Question: i have an issue related with UIAlertView . i have created an alert with body message and two buttons for OK and Cancel.
when i present the alertWindow , the buttons makes its position outside of the alert window and which is not accessable. it will become normal when orientation changes.
i tried by changing the size of the alertWindow but the problem exists.
here is my code
'''
UIAlertView *errorAlert=[[UIAlertView alloc]initWithTitle:errorAlertTitle message:errorAlertMessage delegate:self cancelButtonTitle:errorAlertClose otherButtonTitles:@"Reload", nil];
errorAlert.tag=2;
errorAlert.frame = CGRectMake(0,0,500,600);
[errorAlert show];
[errorAlert release];
'''

any solution?
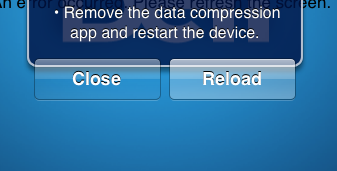
Answer: When you write "alert window", you mean the visible portion of the 'UIAlertView' that has text and buttons, right? Do you think that you are setting the frame of the "alert window" in your code? Are you actually setting the frame of a transparent blocking view that prevents the user from interacting with the rest of the UI and contains the "alert window"? <URL>, so we can't know for sure how it is structured, but you may be manipulating the wrong thing. Note that the documentation also warns against interfering with the 'UIAlertView' view hierarchy, so you may not want to set any view properties like frame for your 'UIAlertView'.
If you really want to modify the "alert window", you could:
1. Analyze the subviews of the alert view by writing code to walk through them and log useful information (frame, type, etc.). This might tell you which subview you actually want to manipulate.
and then
1. Use the callbacks in UIAlertViewDelegate to manipulate the alert window after the UIAlertView been constructed and is about to become visible.
But maybe you want to look into 'UIActionSheet' or 'UIPopoverController' if the automatic styling of 'UIAlertView' is not working for you?